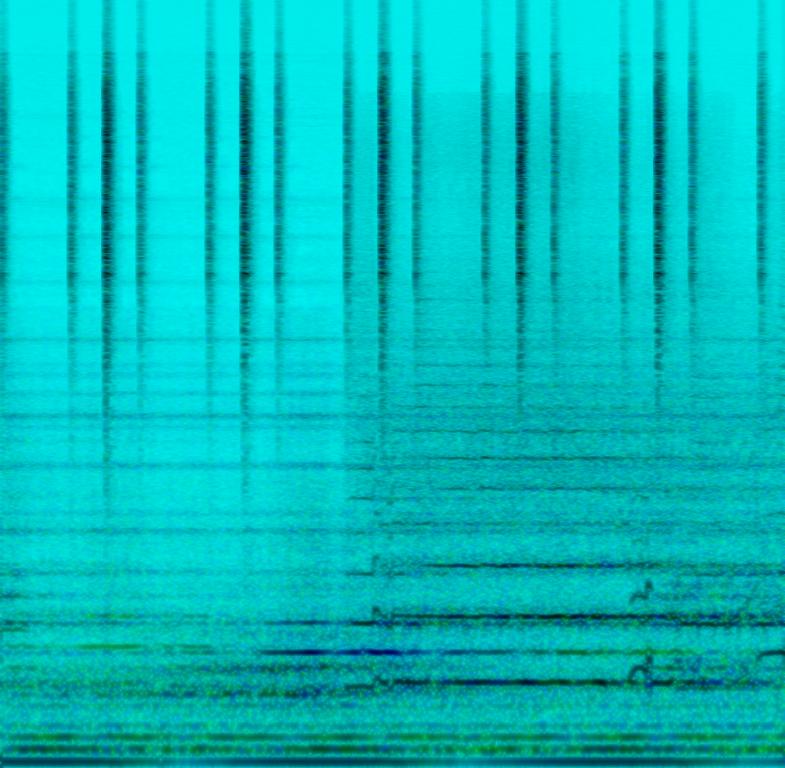
This music is an Electronic instrumental. The tempo is medium fast with a mellifluous flute harmony with slick drum arrangements , sustained droning,and synthesiser articulations. The music is futuristic, contemporary, experimental, psychedelic, meditative,minimalist and ambient. This music is Electronic Dance Music.